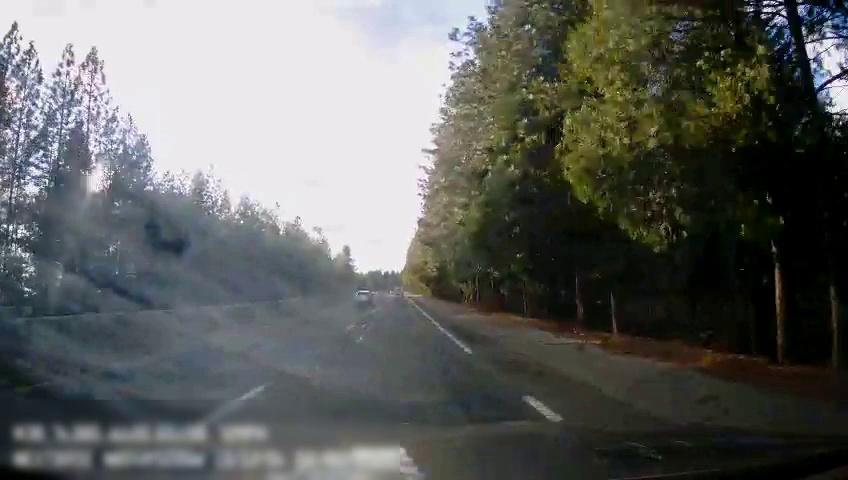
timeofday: Day
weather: Sunny
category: Drivable Space
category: Vehicles | Car
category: Lanes | Alternate Lane
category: Lanes | Current Lane
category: Lanes | Alternate Lane